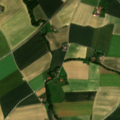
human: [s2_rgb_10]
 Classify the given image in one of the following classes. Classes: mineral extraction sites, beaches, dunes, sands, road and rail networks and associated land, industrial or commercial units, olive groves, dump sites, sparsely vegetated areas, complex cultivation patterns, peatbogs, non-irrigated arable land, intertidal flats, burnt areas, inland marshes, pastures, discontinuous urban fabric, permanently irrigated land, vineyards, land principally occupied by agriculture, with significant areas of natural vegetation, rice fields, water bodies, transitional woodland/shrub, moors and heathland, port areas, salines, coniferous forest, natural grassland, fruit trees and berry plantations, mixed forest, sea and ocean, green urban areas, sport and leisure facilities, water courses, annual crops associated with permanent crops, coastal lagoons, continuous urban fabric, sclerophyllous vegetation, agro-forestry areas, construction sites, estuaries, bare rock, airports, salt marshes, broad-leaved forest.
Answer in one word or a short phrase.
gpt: non-irrigated arable land, land principally occupied by agriculture, with significant areas of natural vegetation